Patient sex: F
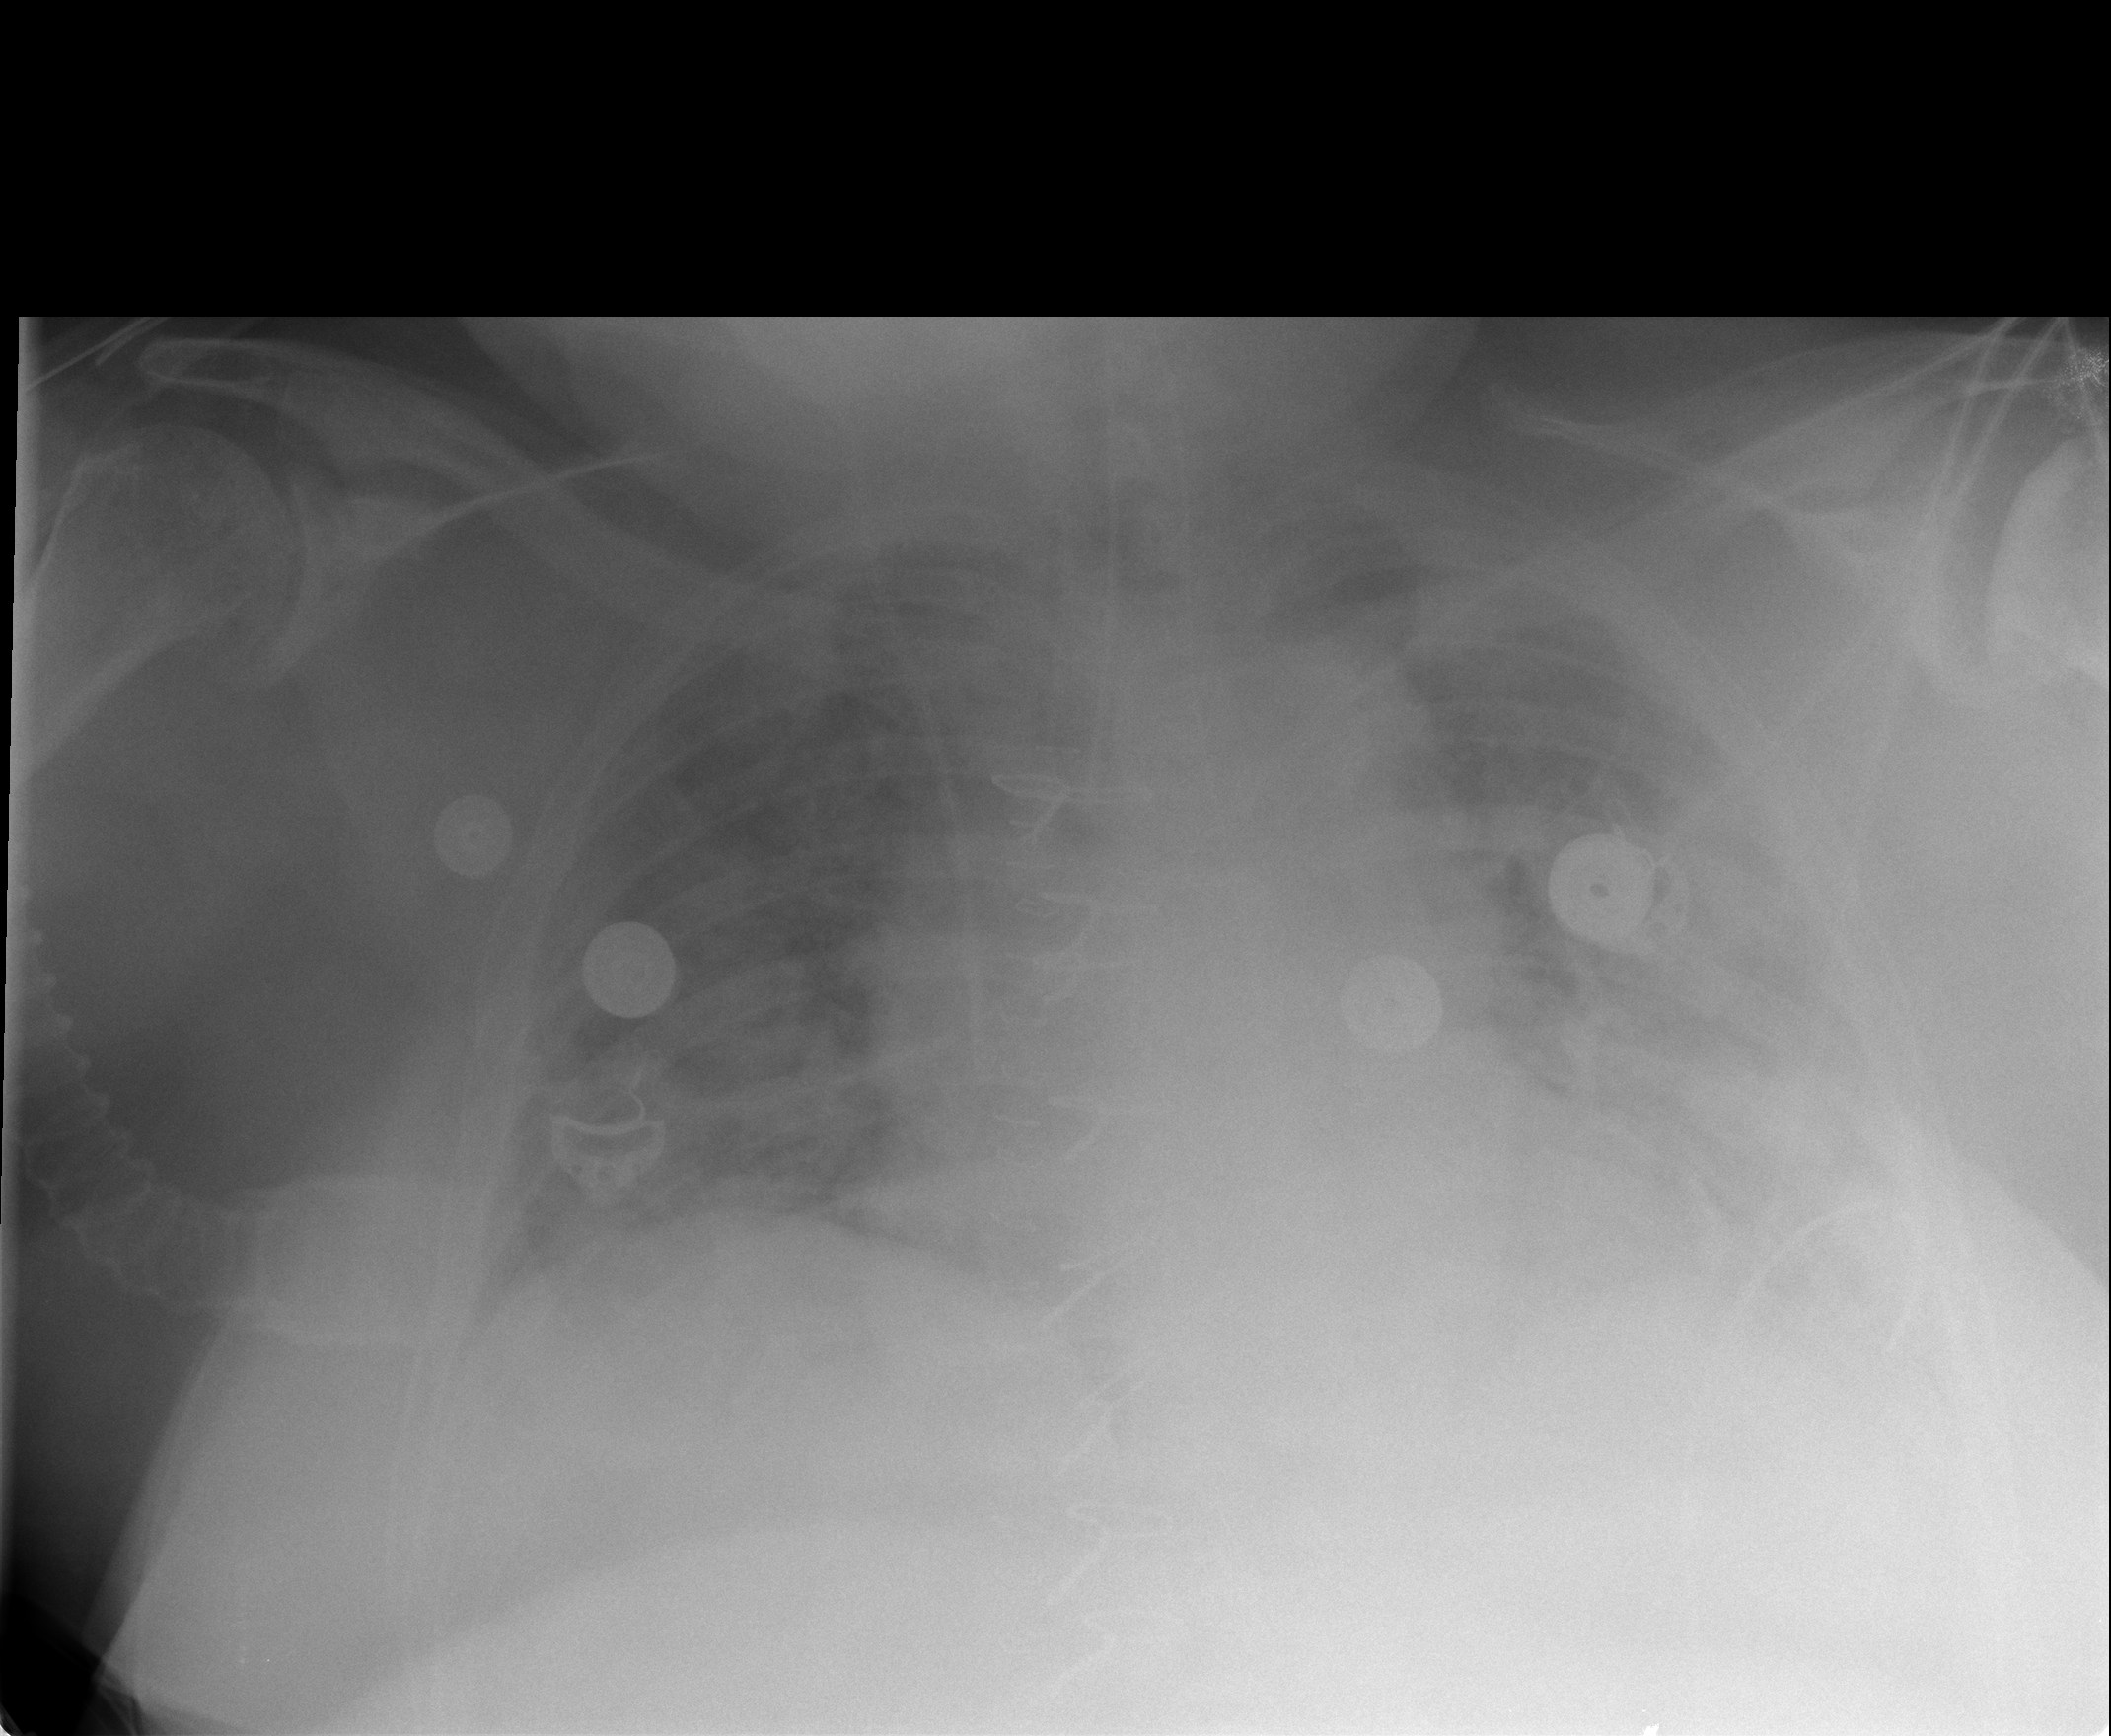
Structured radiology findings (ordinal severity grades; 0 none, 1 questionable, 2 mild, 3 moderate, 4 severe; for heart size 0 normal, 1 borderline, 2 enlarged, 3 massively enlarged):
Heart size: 2
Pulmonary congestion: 3
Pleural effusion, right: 1
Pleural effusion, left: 2
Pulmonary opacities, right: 3
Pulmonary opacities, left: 3
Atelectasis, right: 2
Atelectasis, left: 2